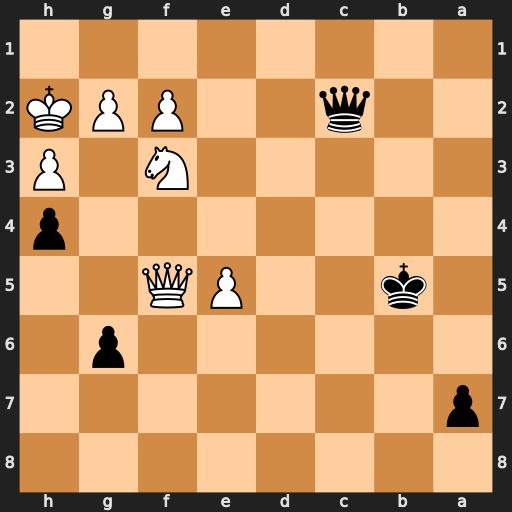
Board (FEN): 8/p7/6p1/1k2PQ2/7p/5N1P/2q2PPK/8
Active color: b
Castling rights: -
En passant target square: -
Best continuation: Qxf5 Nd4+ Kc5 Nxf5 gxf5 g3 f4